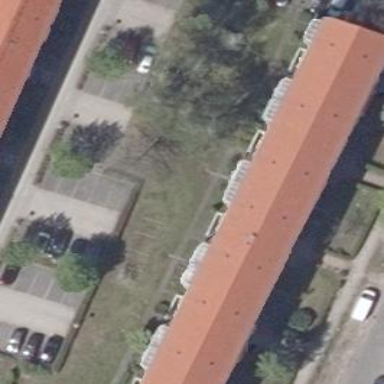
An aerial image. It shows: Paved parking area.